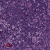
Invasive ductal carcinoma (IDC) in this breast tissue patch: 0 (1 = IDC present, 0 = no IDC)